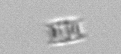
Label: Bacillariophyceae_morphotype1